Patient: sex F, age 55
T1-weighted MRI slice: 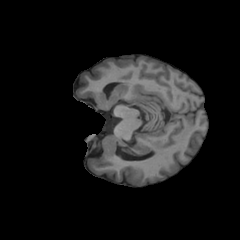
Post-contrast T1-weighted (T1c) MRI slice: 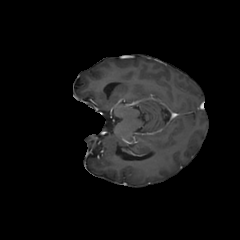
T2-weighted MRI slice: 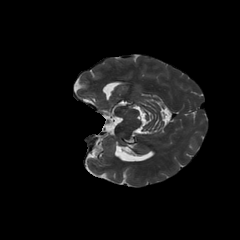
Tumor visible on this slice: no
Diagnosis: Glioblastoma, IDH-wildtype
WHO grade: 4